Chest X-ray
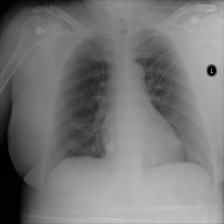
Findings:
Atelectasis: negative
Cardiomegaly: negative
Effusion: negative
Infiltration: negative
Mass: negative
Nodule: negative
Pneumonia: negative
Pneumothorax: negative
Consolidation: negative
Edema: negative
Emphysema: negative
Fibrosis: negative
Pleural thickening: negative
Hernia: negative